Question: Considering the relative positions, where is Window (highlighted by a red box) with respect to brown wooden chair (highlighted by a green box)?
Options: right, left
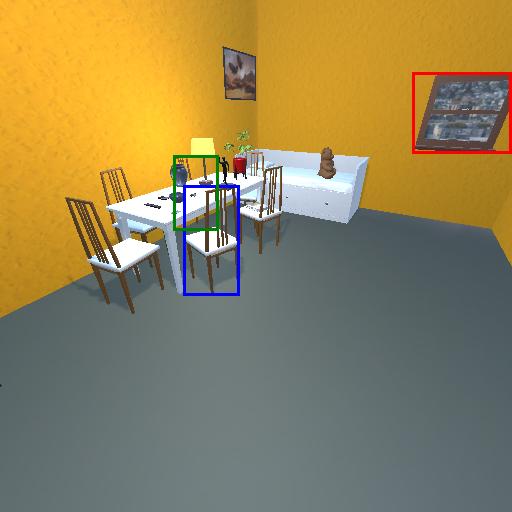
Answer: right